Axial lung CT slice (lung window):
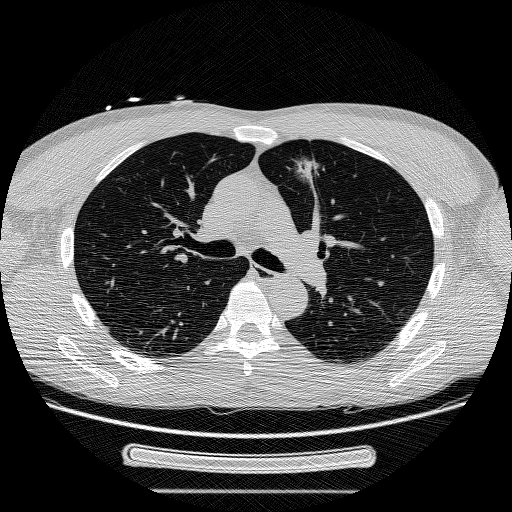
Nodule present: yes
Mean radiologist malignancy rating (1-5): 4.333